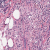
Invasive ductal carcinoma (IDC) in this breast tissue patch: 0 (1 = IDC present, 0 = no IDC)